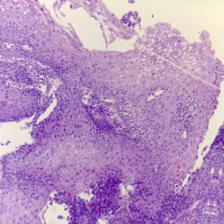
Diagnosis: OSCC